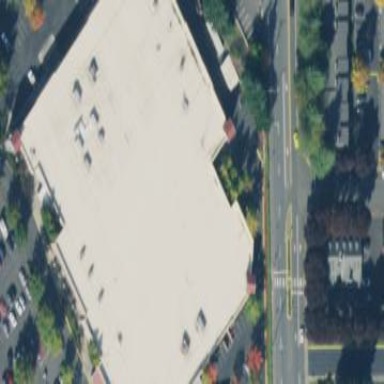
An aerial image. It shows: Retail building that houses department store.